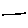
Label: line